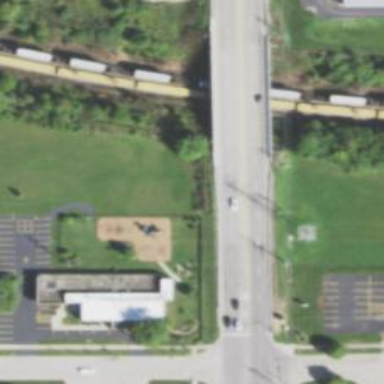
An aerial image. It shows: Secondary road crossing bridge.